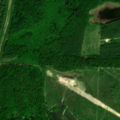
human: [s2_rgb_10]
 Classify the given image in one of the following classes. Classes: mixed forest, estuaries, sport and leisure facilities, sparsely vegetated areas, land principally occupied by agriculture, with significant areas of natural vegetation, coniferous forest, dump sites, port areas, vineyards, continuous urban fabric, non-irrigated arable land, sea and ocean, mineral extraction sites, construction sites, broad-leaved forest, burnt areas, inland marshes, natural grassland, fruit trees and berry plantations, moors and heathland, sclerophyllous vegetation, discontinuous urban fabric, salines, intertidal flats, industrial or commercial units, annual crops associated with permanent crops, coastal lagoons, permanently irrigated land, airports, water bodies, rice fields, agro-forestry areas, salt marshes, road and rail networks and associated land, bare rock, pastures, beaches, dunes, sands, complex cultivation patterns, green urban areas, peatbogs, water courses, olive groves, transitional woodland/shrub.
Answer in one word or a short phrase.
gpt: pastures, broad-leaved forest, transitional woodland/shrub